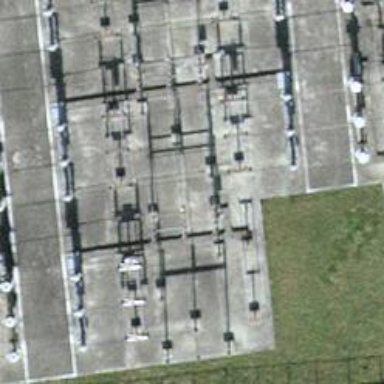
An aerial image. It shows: Busbar power line with 3 cables.